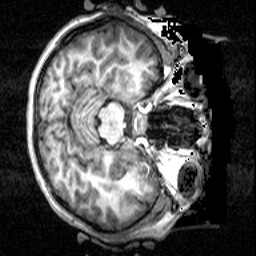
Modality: T1w
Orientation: axial
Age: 19
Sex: female